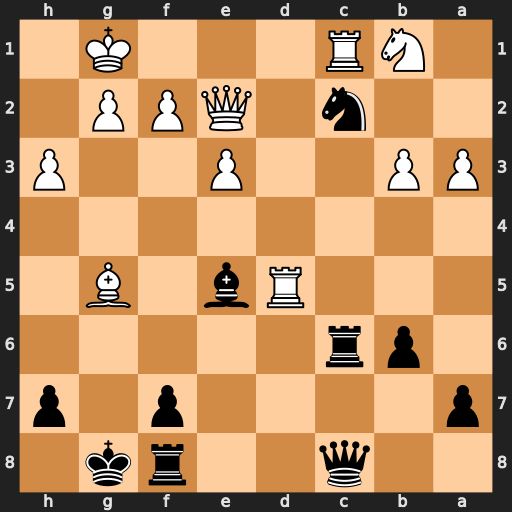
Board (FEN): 2q2rk1/p4p1p/1pr5/3Rb1B1/8/PP2P2P/2n1QPP1/1NR3K1
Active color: b
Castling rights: -
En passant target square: -
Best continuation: Nd4 Rxd4 Rxc1+